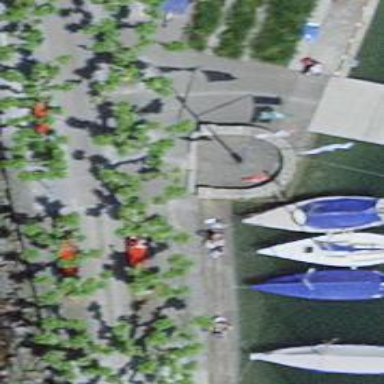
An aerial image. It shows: Red bench.